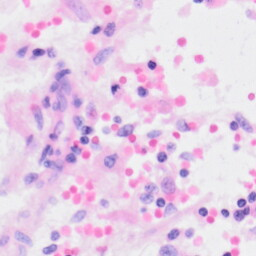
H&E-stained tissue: Kidney